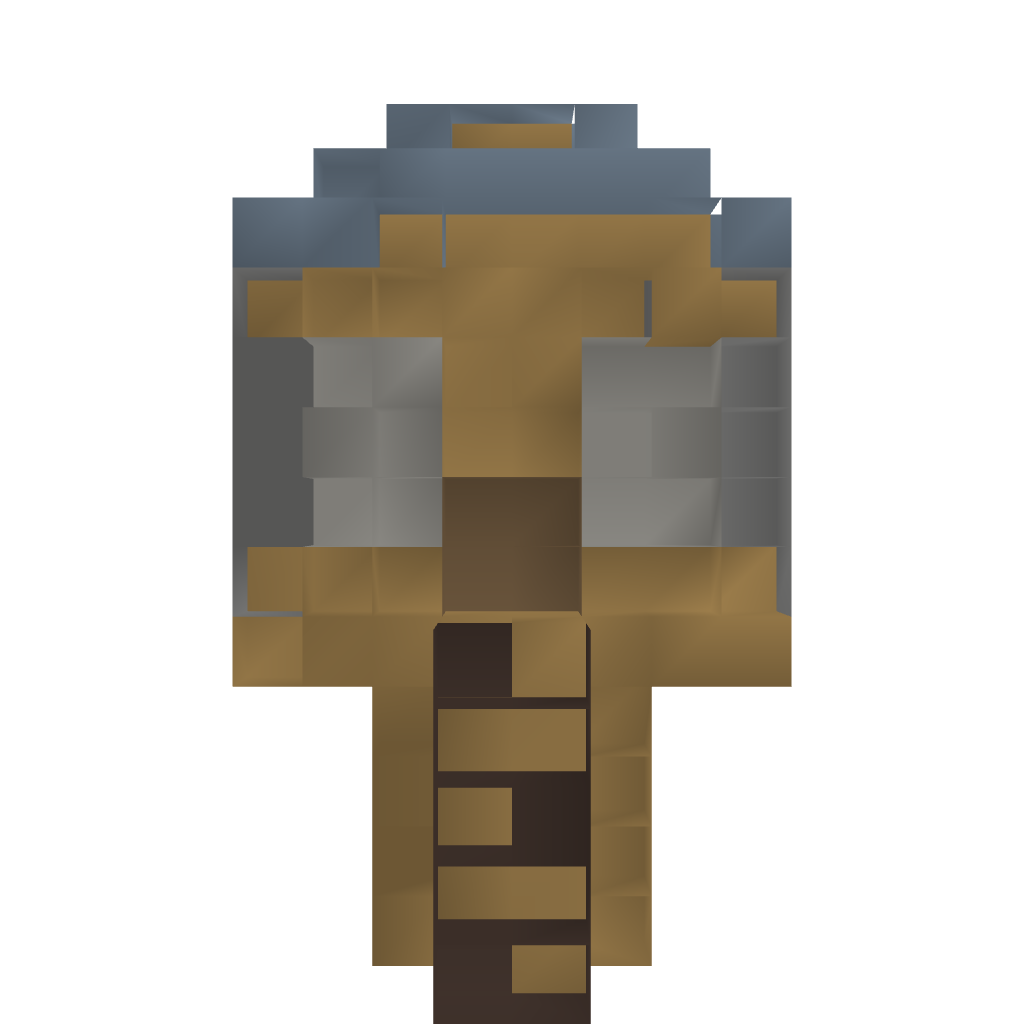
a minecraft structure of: Skull House